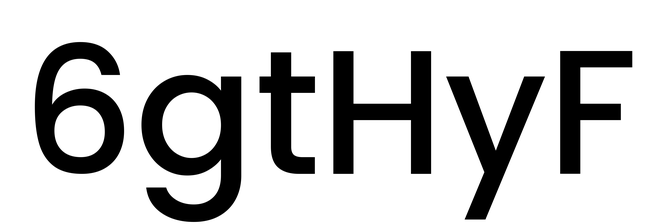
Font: Poppins-Medium